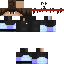
A male human skin with medium skin, wearing brown long hair dressed in a blue hoodie and black pants, featuring a closed mouth.